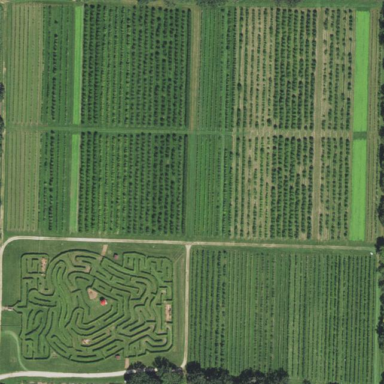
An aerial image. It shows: Orchard.